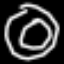
Label: donut